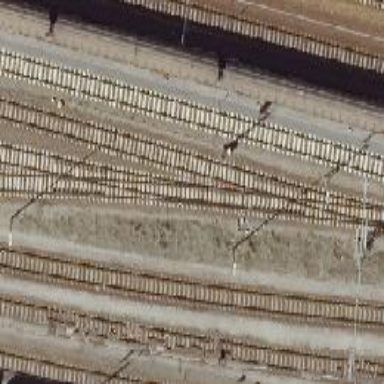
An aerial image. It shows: Railway switch.